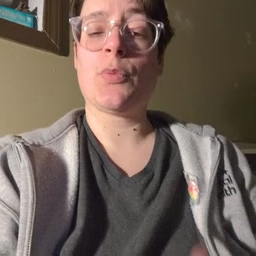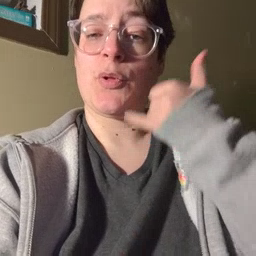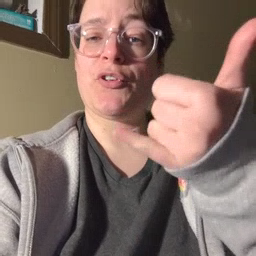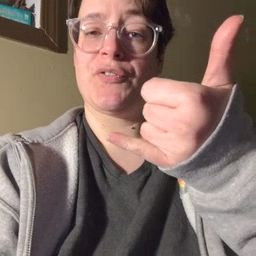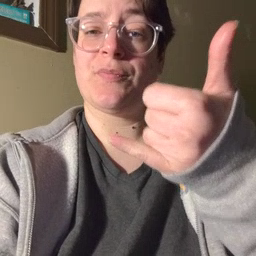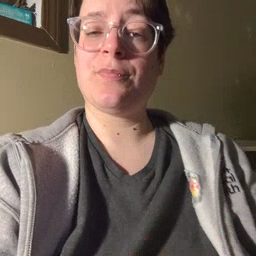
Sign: callonphone